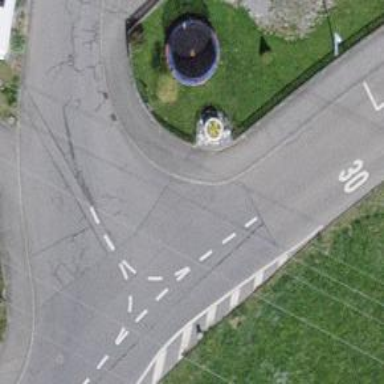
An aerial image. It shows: Raised kerb.